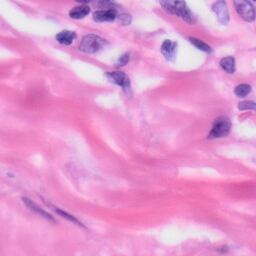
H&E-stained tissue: Skin